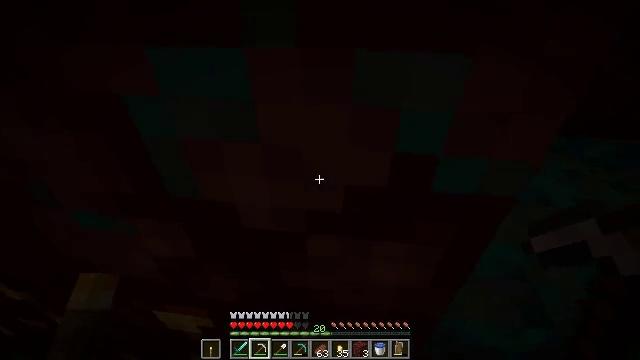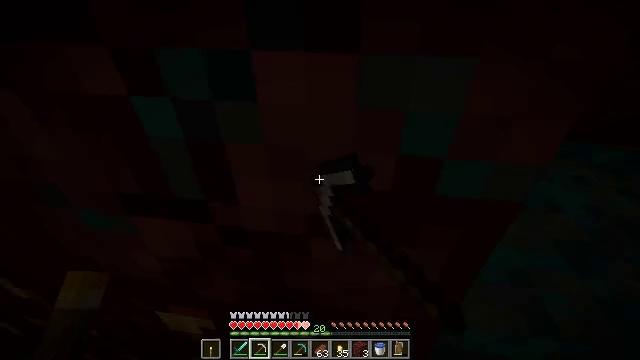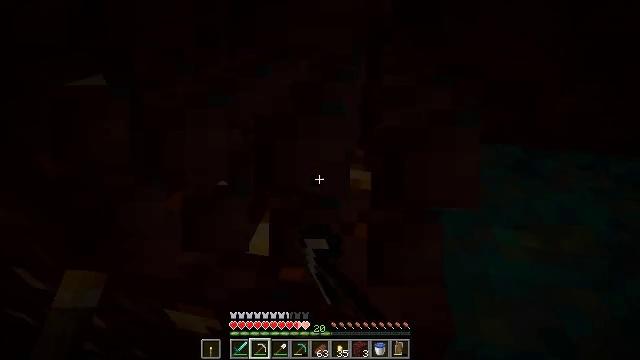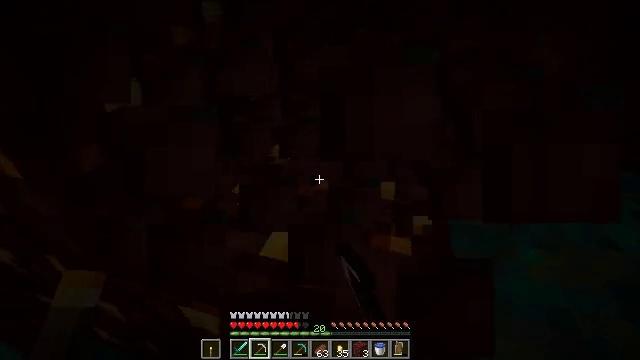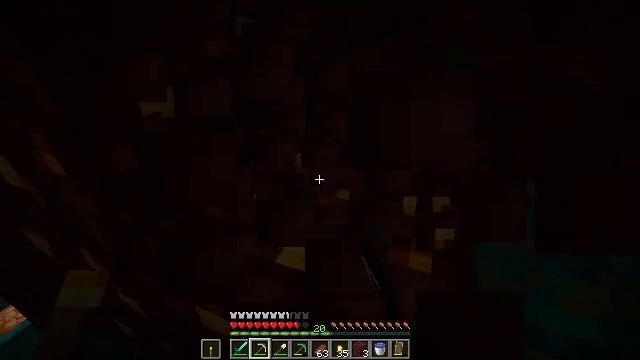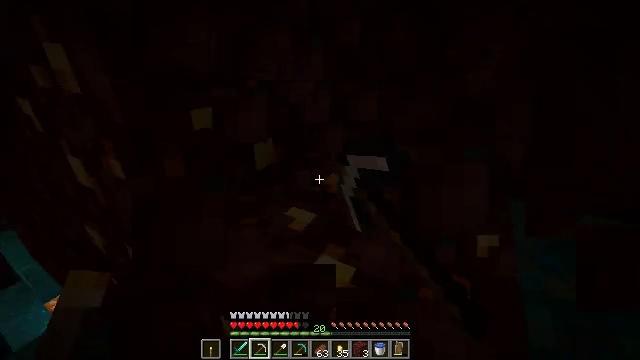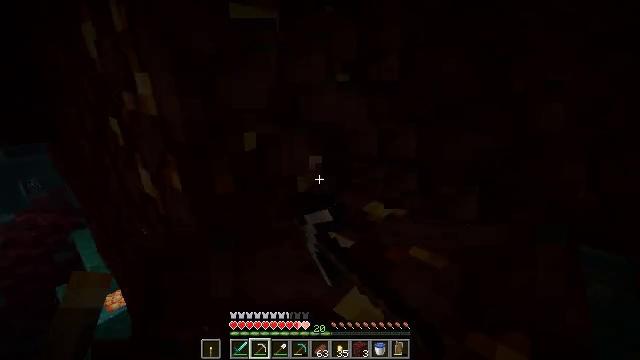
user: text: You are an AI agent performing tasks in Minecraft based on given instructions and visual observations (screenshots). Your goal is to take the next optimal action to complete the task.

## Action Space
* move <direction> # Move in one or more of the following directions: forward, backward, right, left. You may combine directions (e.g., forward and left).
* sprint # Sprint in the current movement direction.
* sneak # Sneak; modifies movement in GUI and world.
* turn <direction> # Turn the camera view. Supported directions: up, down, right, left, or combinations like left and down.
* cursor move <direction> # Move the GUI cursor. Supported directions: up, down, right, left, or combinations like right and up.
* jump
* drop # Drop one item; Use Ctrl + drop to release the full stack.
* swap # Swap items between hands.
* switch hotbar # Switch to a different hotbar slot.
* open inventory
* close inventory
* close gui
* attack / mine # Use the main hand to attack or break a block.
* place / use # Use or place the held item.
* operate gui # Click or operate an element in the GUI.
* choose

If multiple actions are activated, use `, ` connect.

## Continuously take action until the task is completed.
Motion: motion action
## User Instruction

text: Mine warped nylium in the Nether.
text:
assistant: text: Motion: turn left, attack / mine
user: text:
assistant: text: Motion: turn left and up, attack / mine
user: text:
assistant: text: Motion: turn left and up, attack / mine
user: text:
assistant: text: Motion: turn left and up, attack / mine
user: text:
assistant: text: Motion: turn left and up, attack / mine
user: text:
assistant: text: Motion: turn left and up, attack / mine
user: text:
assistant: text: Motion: attack / mine